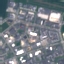
Label: Industrial